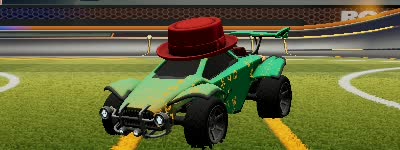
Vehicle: octane